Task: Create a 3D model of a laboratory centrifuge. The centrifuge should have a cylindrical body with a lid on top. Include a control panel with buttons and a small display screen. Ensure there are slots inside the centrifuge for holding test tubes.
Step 610:
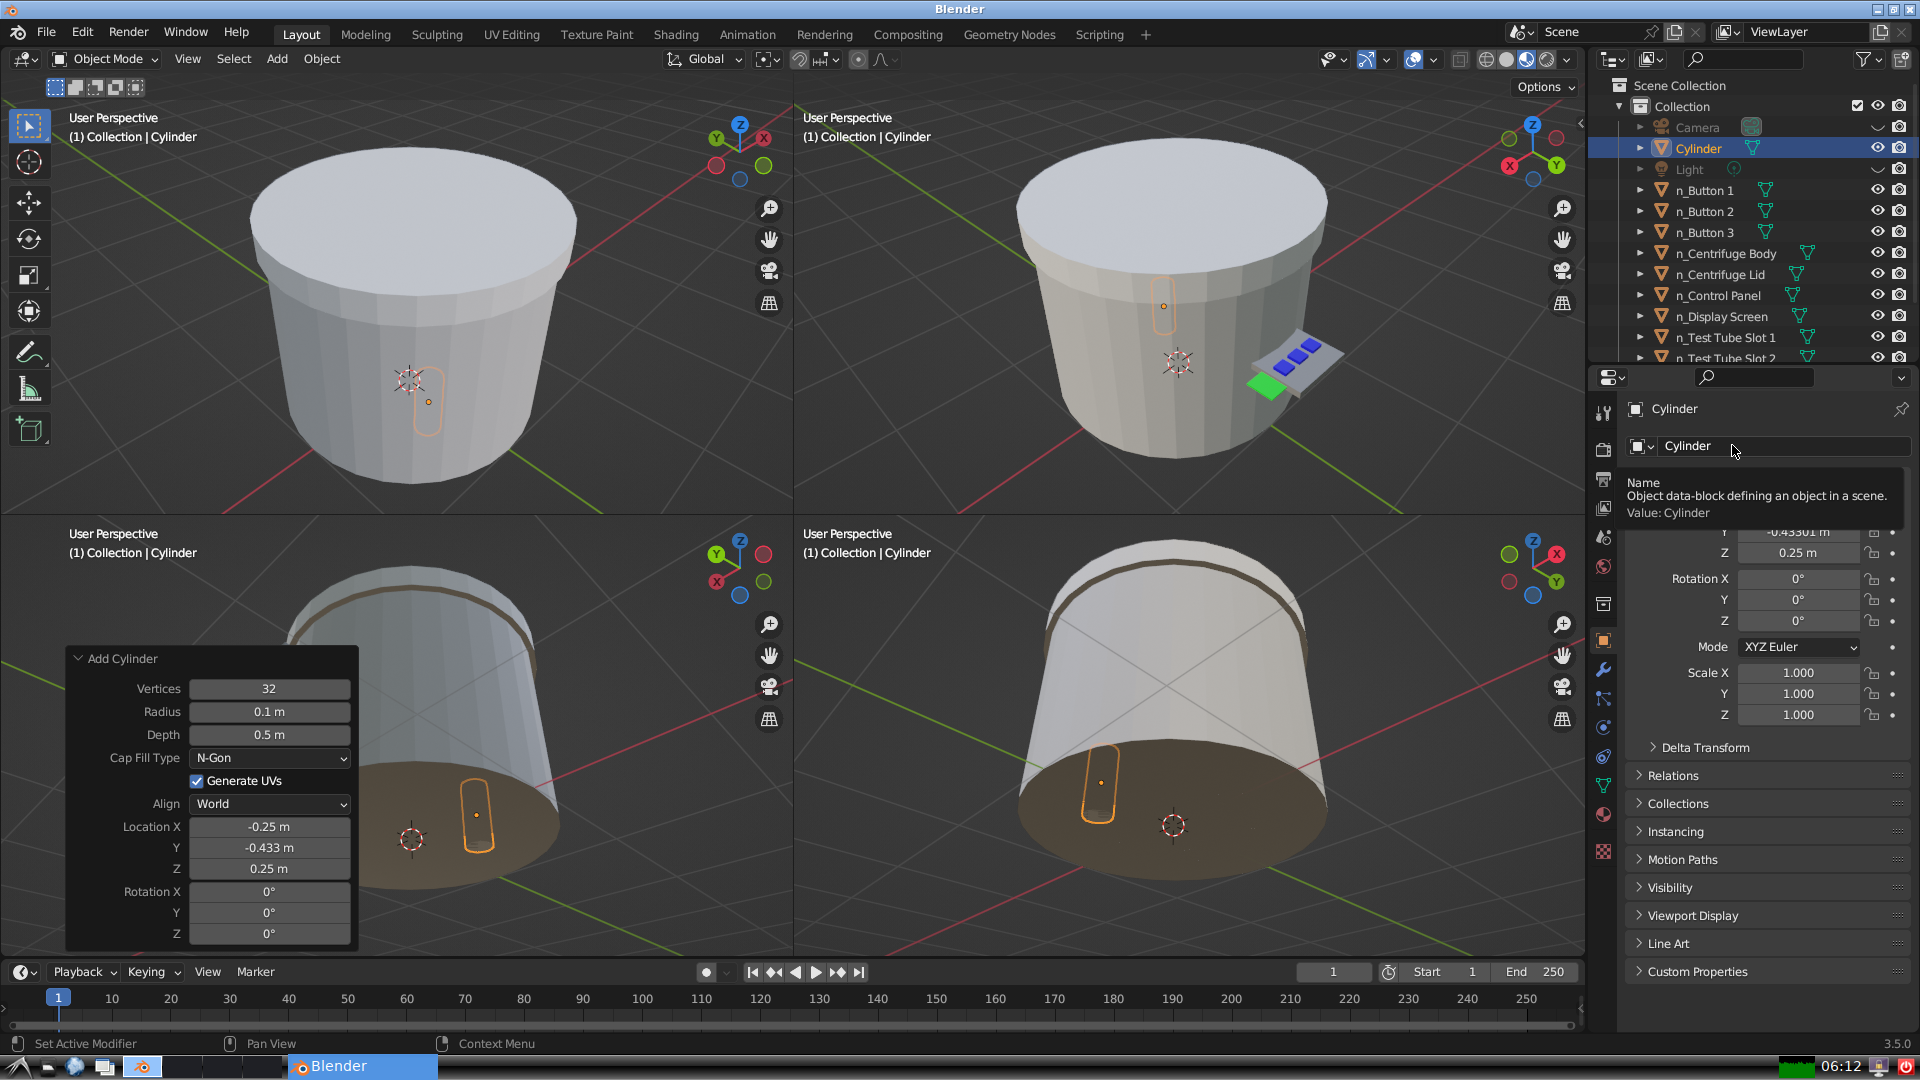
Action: click: no